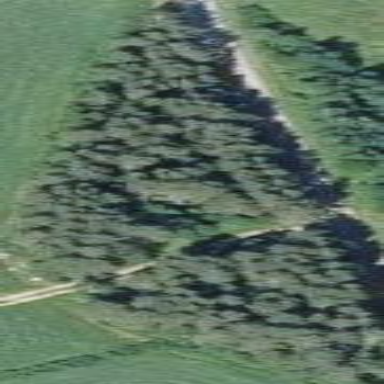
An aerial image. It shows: Forest area.